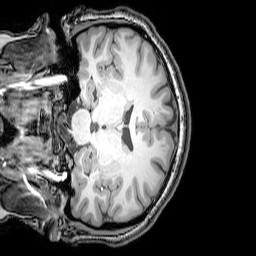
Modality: T1w
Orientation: coronal
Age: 22
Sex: female
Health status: healthy
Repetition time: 0.081 s
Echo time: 0.037 s